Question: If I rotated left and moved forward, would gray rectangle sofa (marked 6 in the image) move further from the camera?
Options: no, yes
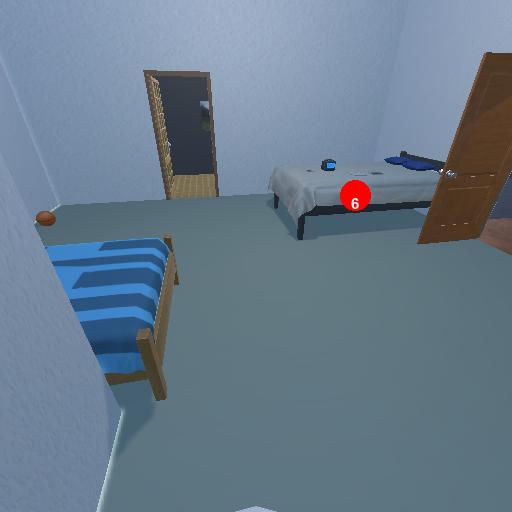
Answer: no